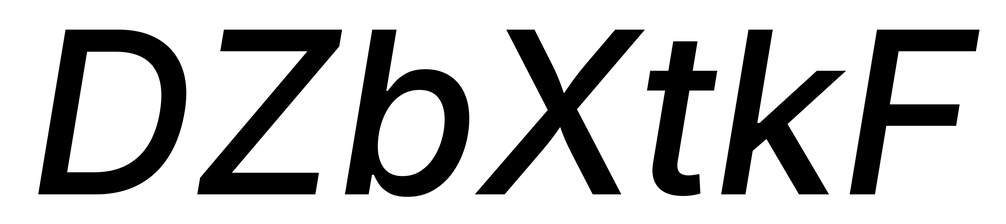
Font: Inter-Italic_Medium_Italic